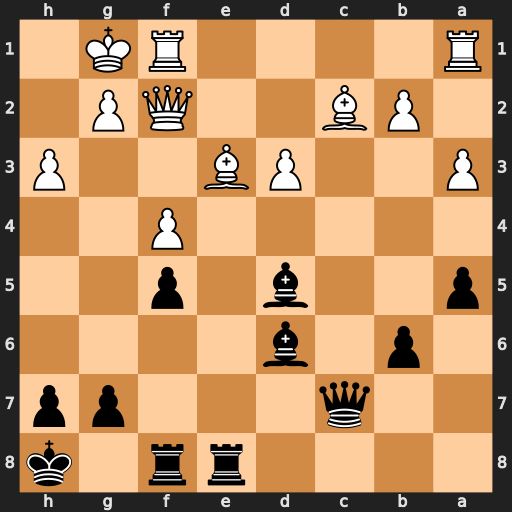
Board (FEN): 4rr1k/2q3pp/1p1b4/p2b1p2/5P2/P2PB2P/1PB2QP1/R4RK1
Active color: b
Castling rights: -
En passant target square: -
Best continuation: Rxe3 Qxe3 Qxc2